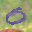
Label: 0